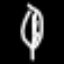
Label: leaf